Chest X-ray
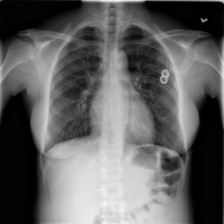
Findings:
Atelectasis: negative
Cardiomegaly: negative
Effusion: negative
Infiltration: negative
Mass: negative
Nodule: negative
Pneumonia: negative
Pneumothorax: negative
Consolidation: negative
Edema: negative
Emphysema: negative
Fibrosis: negative
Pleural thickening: negative
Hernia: negative